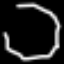
Label: octagon